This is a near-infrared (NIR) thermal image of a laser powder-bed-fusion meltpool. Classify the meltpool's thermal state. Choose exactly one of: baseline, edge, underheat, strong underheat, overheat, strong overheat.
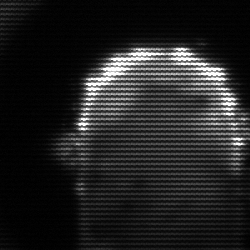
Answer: baseline